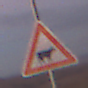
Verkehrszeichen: ViehtriebLinks
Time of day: SunriseSunset
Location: Outdoor (Nature)
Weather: PartlyCloudy
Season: NotSpecified
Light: Natural